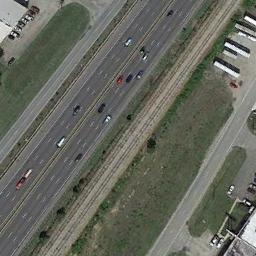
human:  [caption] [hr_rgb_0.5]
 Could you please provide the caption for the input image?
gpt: The straight freeway has some houses and cars on either side of the freeway .

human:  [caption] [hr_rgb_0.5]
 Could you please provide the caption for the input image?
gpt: There are only two cars on the winding highway .

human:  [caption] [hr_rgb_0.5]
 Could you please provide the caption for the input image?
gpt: There are green belts on both sides of the freeway, There are many cars on the freeway, And many cars are parked in the open space beside the freeway .

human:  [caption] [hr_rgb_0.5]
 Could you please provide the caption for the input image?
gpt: The freeway goes through the grass with some cars .

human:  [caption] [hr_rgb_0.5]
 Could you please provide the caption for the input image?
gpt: There are green lawns beside the freeway .